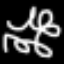
Label: squiggle